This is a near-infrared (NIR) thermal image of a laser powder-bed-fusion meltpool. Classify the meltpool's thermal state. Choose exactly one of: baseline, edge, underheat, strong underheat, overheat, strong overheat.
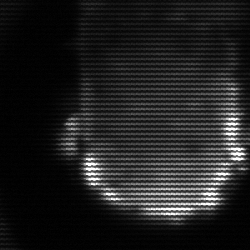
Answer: baseline